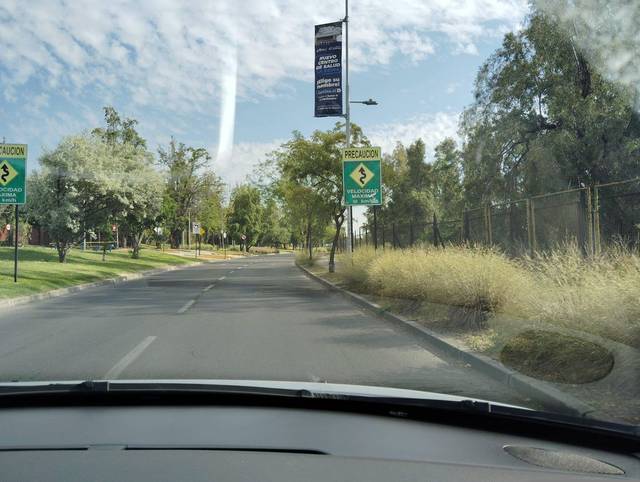
Region: Chile
Coordinates: -33.453, -70.529